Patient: sex M, age 64
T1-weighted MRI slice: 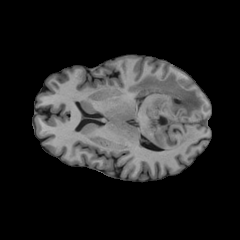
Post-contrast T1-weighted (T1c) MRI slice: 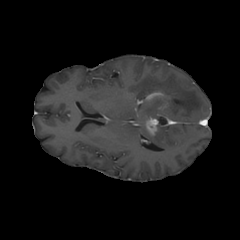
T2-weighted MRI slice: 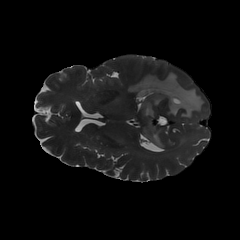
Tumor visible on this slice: yes
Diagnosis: Glioblastoma, IDH-wildtype
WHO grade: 4